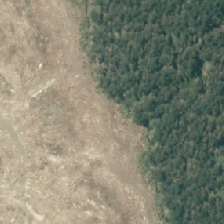
Land cover: harvested_forest